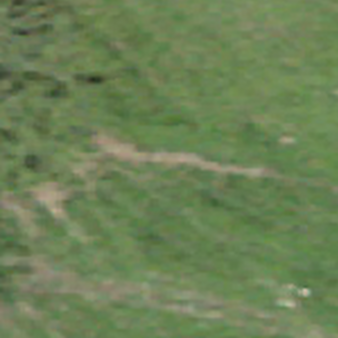
Label: other